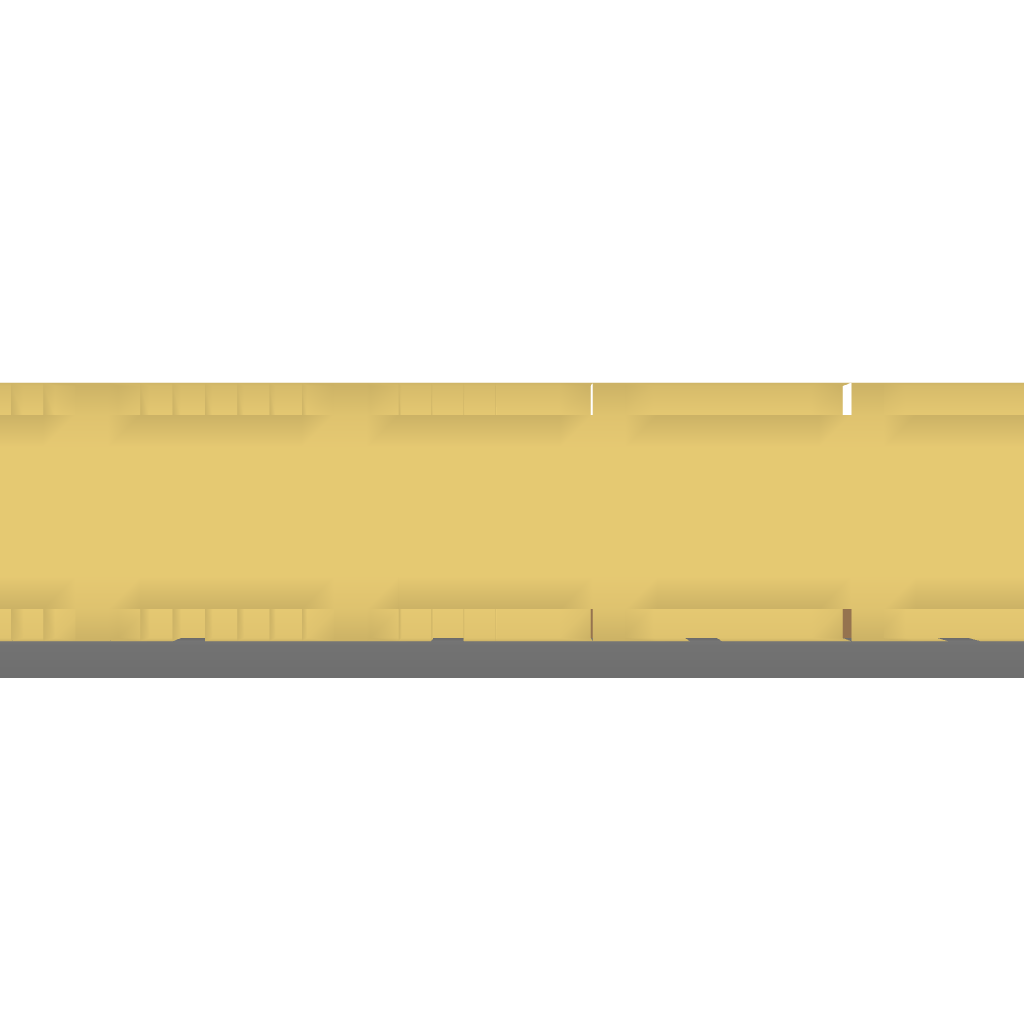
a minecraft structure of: Petrol/ Gas station bad low quality